Question: I got a line in fiddler2 looking like this:
'''
ICON # status protocol host url
XXX 3 200 HTTP www.myserver.com /images/save.png
'''
The icon shown is a forbidden icon like this:
Actually i am analizing a loading problem in one of our customers intranets.
Can anyone please tell me what this icon stands for?
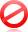
Answer: That icon means that the session was aborted by the client, Fiddler, or the Server (<URL>.
In the modern versions of Fiddler, right-click the session and choose 'Properties'. In the list of flags, there will be an 'X-Aborted-When' flag which shows the state of the session at the time that the abort occurred.